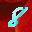
Label: 8